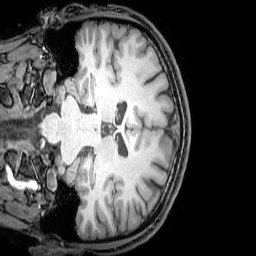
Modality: T1w
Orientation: coronal
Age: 23
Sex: male
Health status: healthy
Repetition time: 0.081 s
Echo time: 0.037 s